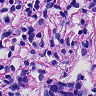
Metastatic tissue present: yes